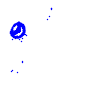
Particle: electron